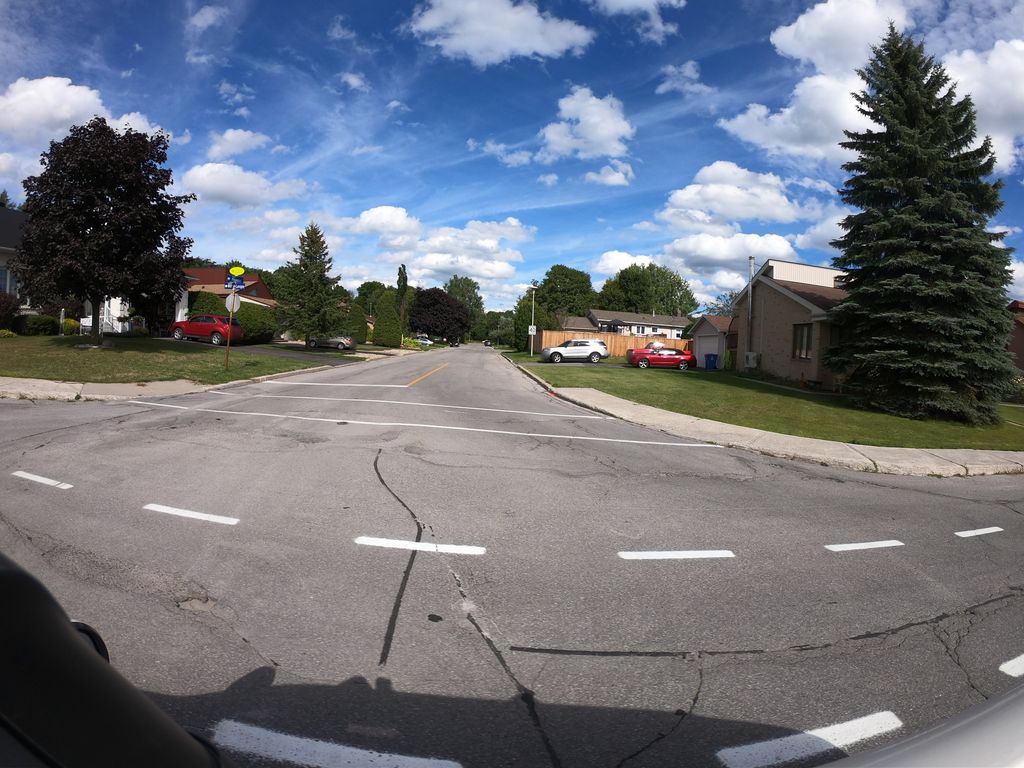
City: ottawa-gatineau